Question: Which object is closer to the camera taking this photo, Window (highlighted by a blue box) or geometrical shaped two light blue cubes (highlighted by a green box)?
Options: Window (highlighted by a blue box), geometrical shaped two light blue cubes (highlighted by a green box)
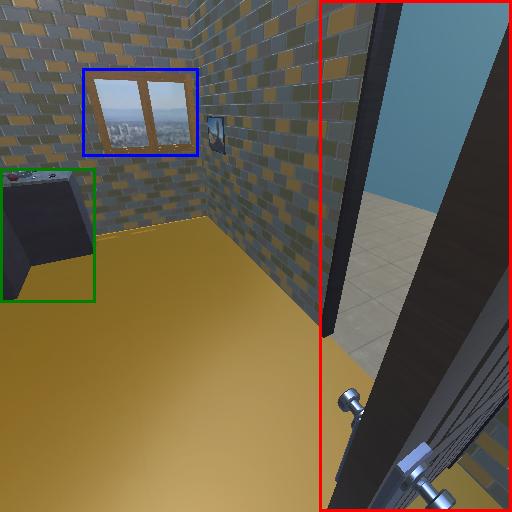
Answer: Window (highlighted by a blue box)